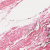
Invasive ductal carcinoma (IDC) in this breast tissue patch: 0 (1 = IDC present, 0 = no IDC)